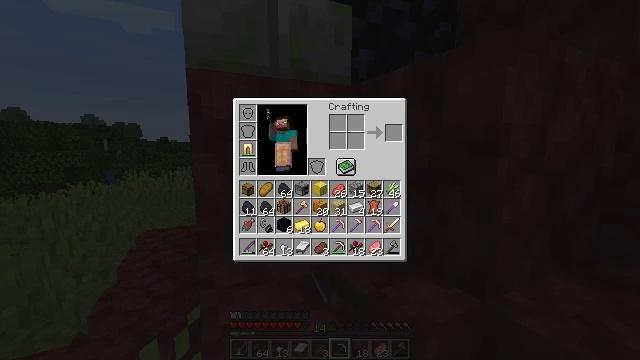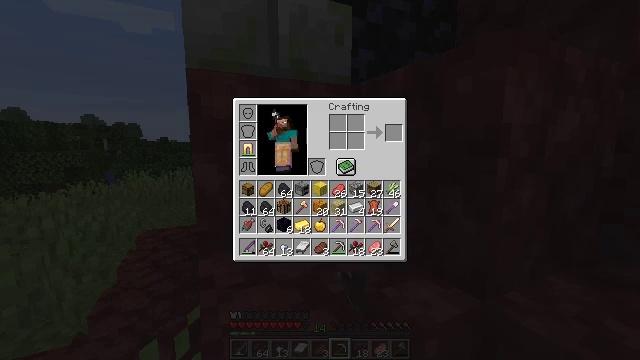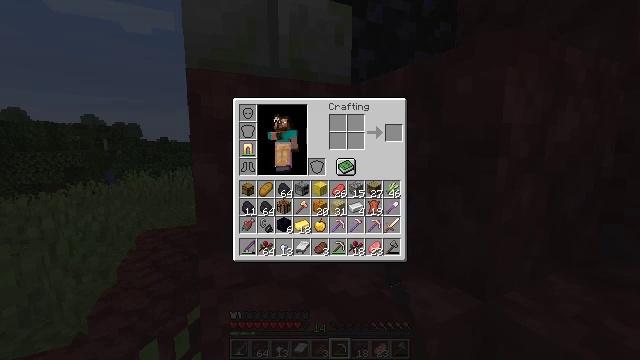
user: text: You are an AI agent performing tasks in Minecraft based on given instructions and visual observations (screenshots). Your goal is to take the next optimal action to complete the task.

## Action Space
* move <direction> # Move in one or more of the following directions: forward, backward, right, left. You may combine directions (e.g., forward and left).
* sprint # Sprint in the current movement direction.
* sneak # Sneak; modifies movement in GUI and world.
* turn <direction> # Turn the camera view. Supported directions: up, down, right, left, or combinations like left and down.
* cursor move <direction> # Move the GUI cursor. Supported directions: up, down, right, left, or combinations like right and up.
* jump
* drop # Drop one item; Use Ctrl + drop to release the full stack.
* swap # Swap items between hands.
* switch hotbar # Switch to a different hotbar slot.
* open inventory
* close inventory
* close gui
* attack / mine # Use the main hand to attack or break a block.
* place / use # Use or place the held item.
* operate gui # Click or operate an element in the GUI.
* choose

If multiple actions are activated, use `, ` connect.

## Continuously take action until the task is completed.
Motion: motion action
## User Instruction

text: Remove a cod from the inventory.
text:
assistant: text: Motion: no_op
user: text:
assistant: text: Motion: no_op
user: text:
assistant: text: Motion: no_op